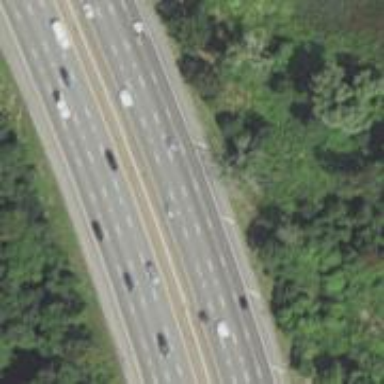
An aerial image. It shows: Asphalt motorway.